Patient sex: M
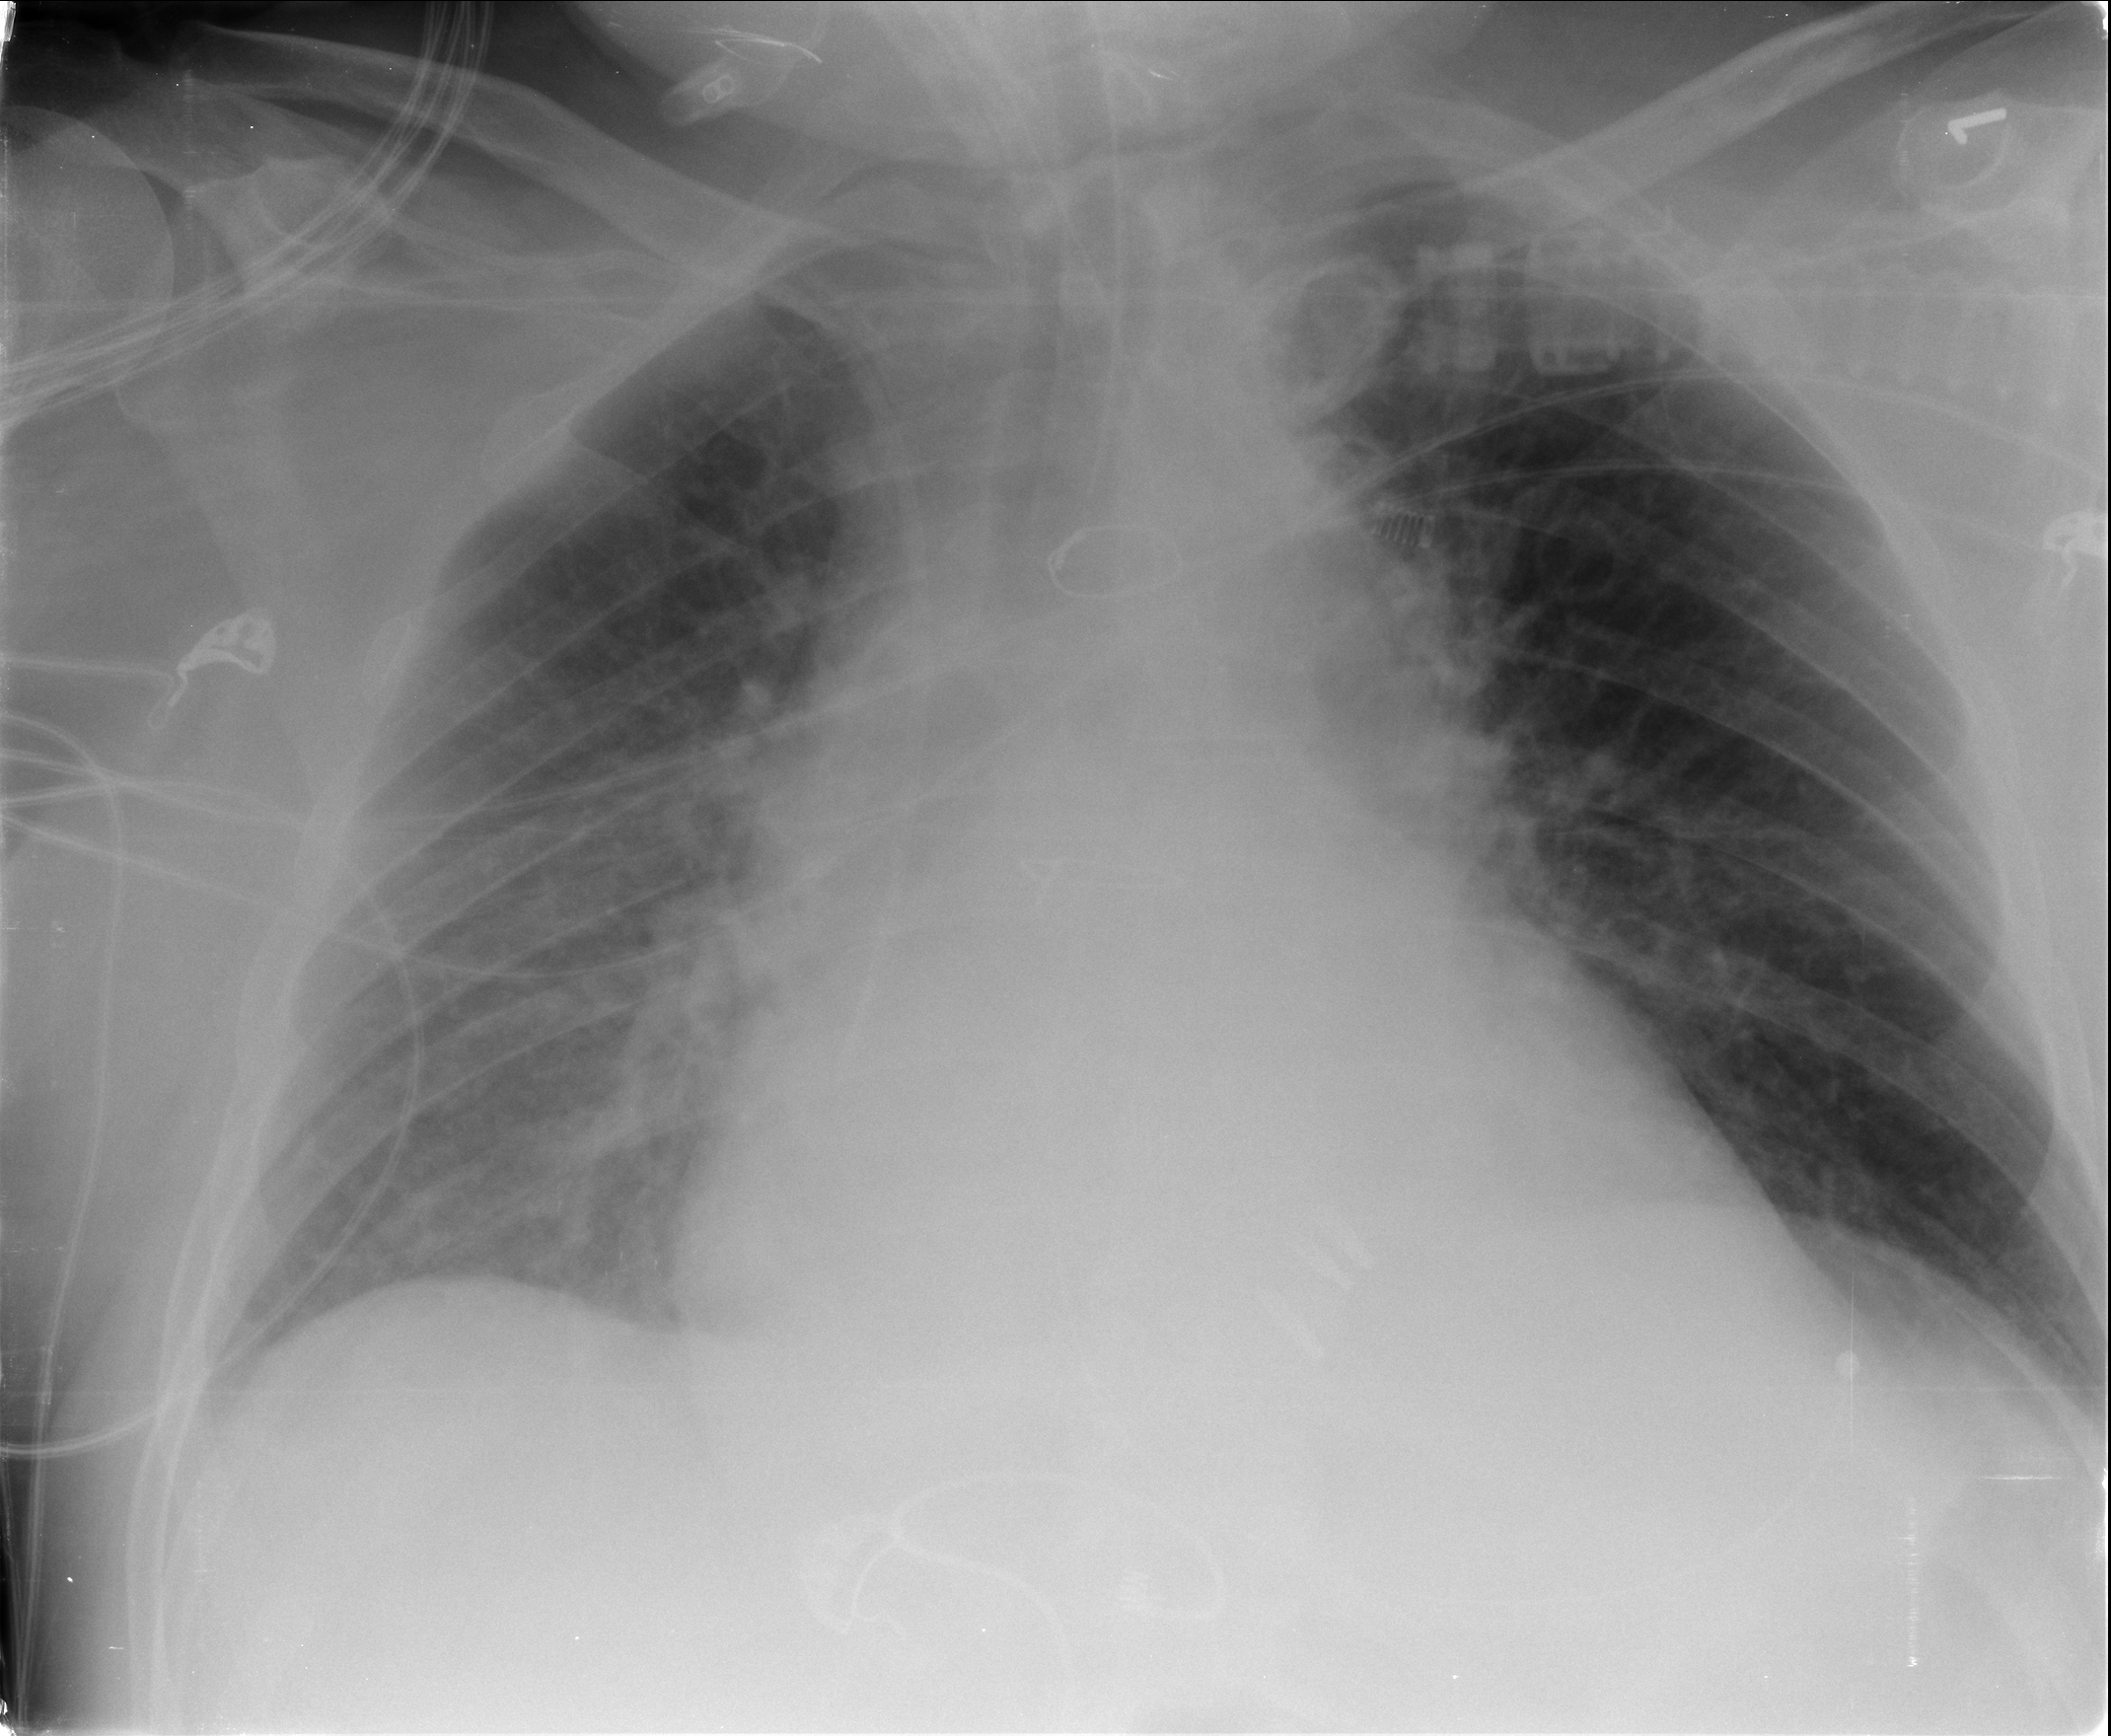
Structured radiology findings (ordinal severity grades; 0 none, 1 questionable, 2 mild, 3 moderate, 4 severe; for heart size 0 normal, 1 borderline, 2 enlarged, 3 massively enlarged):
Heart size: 2
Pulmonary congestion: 2
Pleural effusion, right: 0
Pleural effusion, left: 0
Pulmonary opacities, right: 2
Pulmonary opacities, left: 0
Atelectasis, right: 1
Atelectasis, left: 0